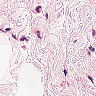
Metastatic tissue present: no